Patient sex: M
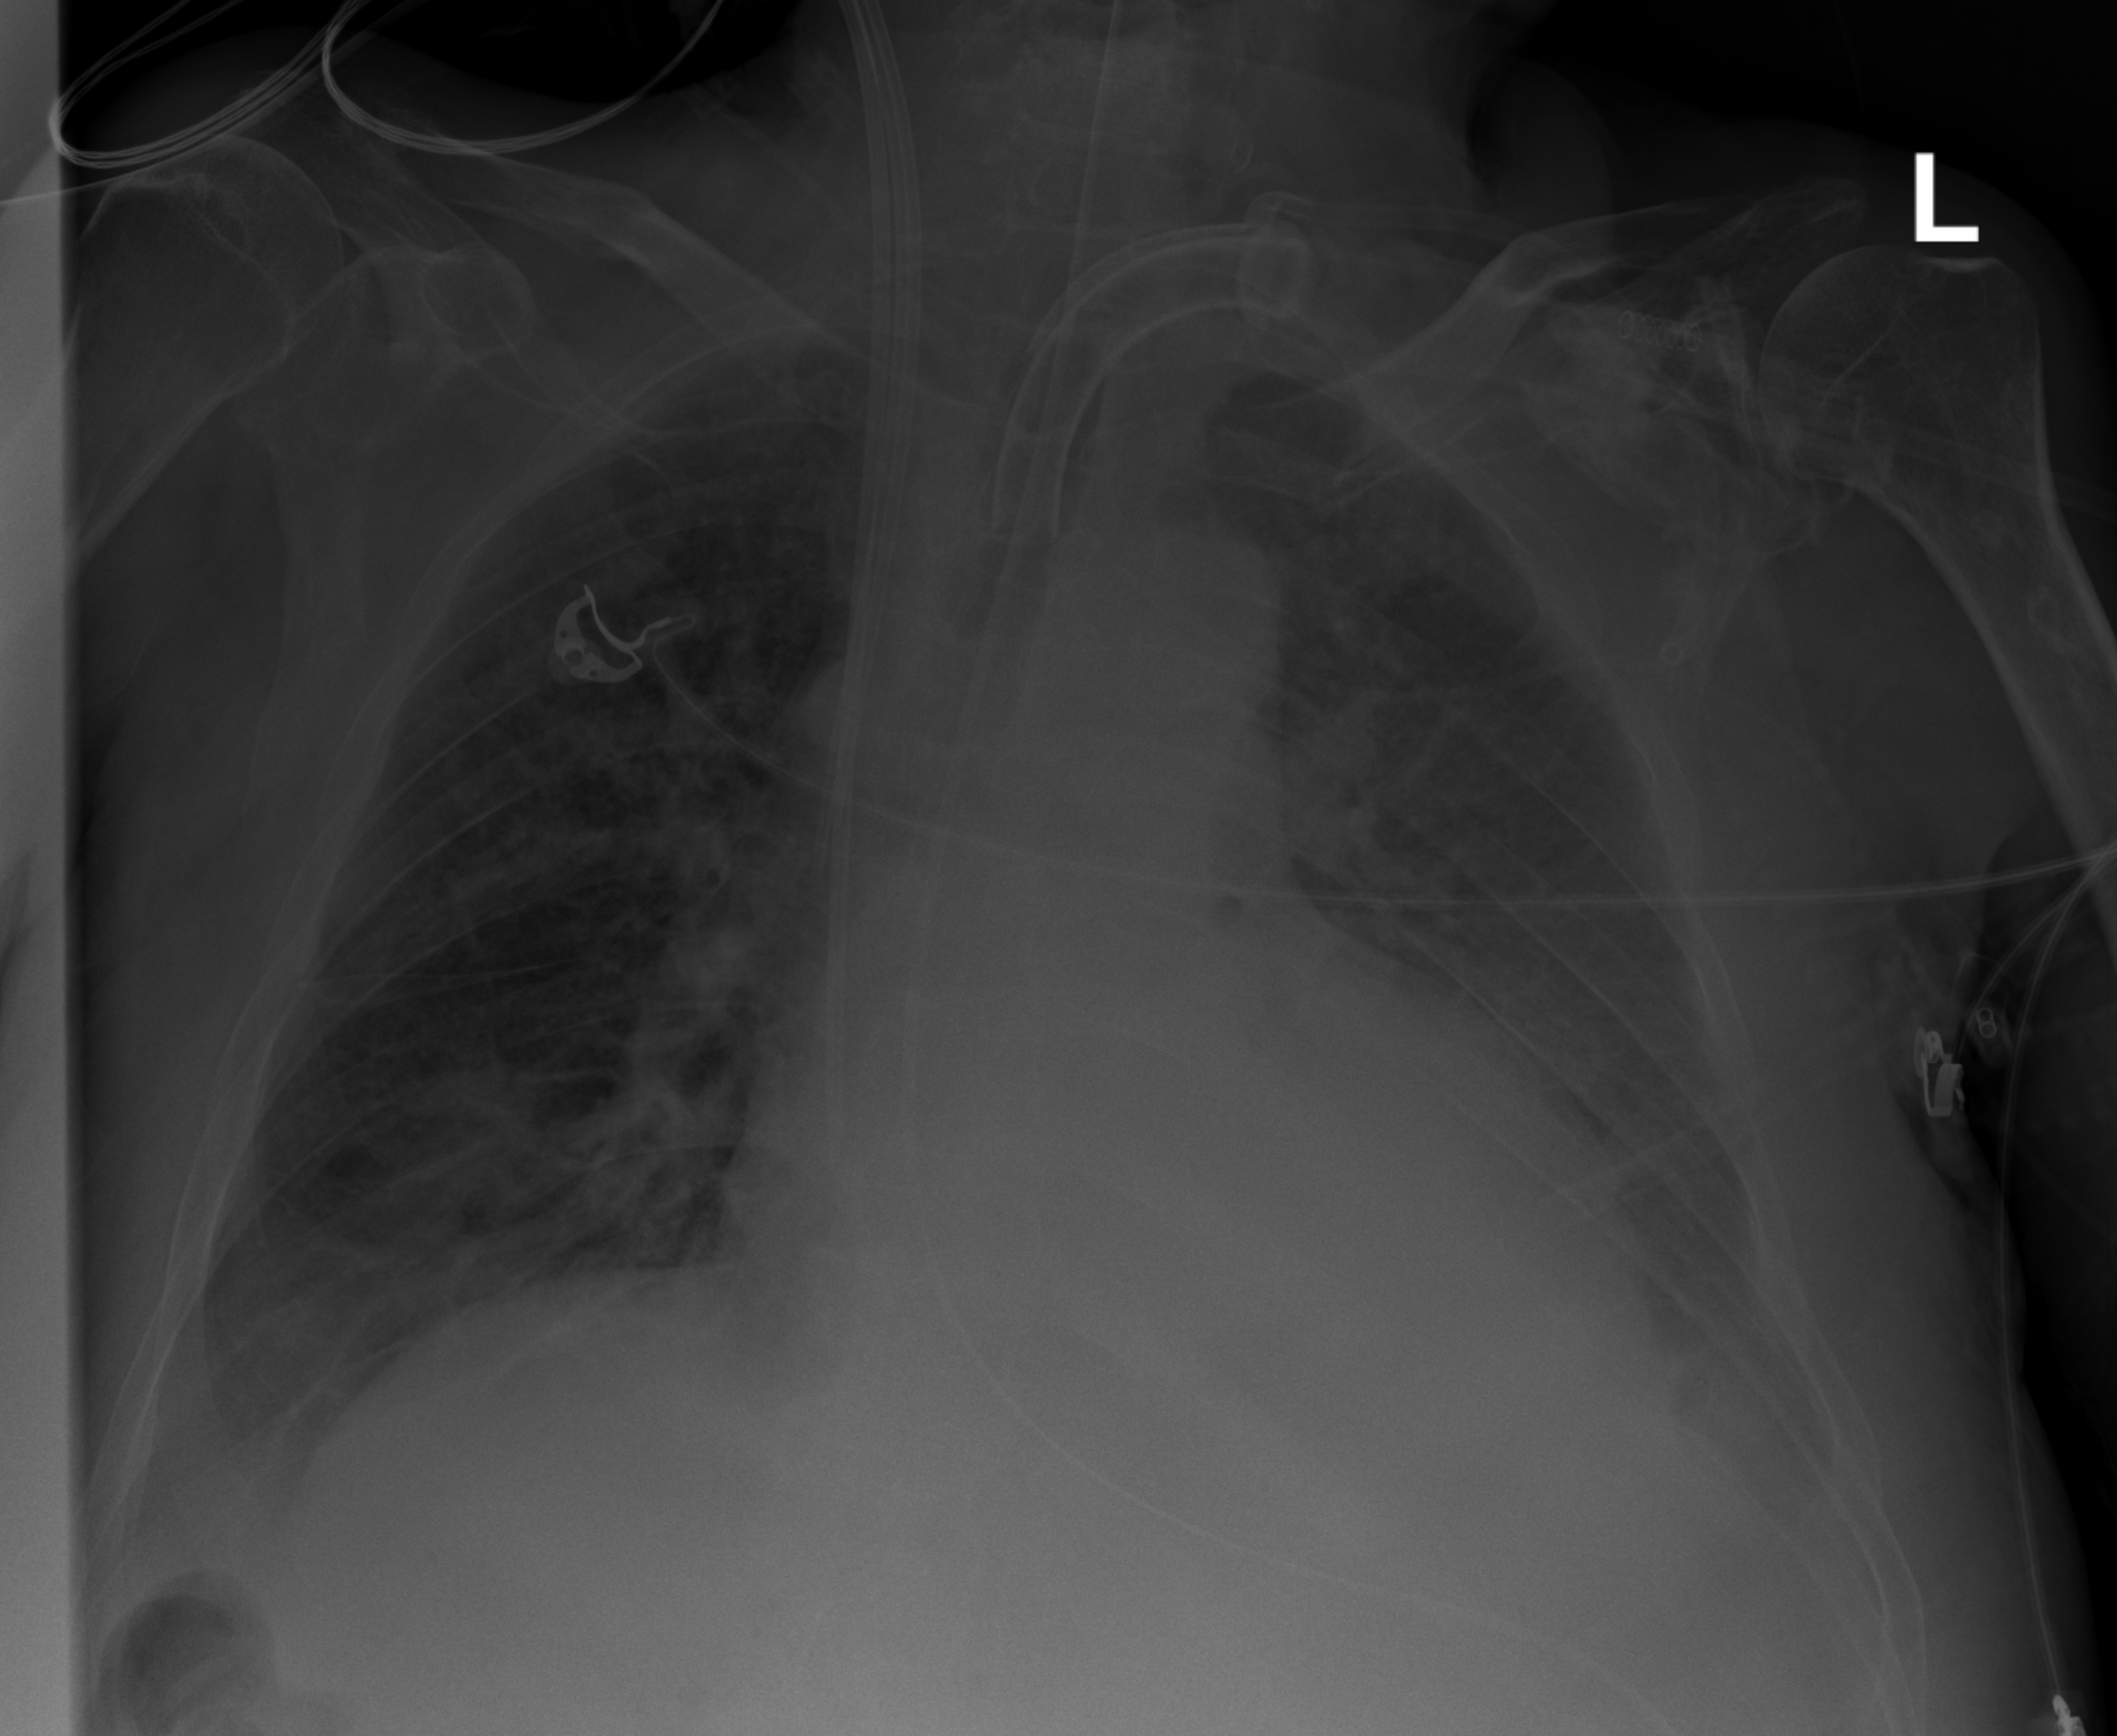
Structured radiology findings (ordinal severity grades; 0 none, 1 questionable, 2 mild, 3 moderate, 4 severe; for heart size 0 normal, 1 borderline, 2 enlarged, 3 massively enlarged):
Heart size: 2
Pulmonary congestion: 2
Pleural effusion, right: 2
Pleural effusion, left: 3
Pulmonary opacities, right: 1
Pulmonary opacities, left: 0
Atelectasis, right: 2
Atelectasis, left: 3